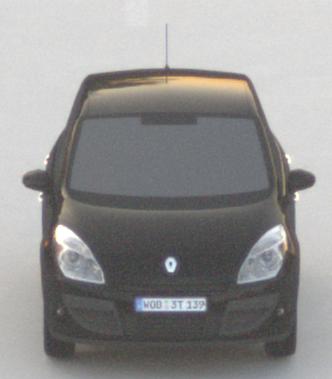
Make: Renault
Model: Scénic 1.6 16V 110
Detailed model: Scénic (III)
Model produced from: 2009/06
Model produced until: 2010/08
Doors: 5
Color: black
Road condition: dry road
Daytime: sunrise or sunset
Contrast: low contrast